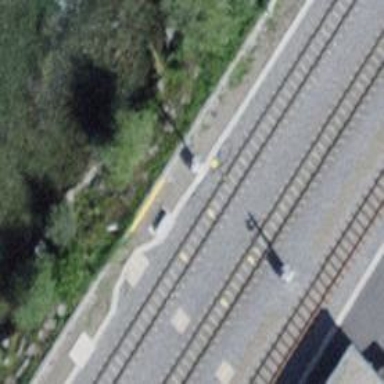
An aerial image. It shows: Railway signal.